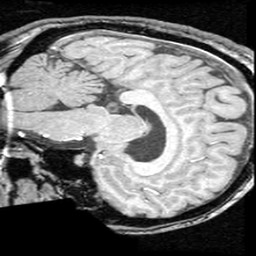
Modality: T1w
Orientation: sagittal
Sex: female
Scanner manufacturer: ge
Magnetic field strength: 1.5 T
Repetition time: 21 s
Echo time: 0.008 s